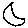
Label: moon